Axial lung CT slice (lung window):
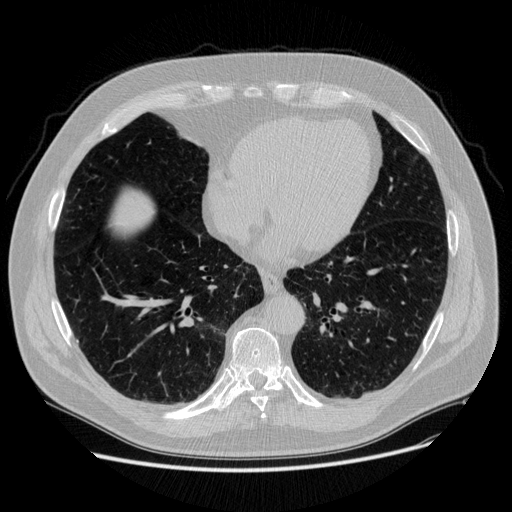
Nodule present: no